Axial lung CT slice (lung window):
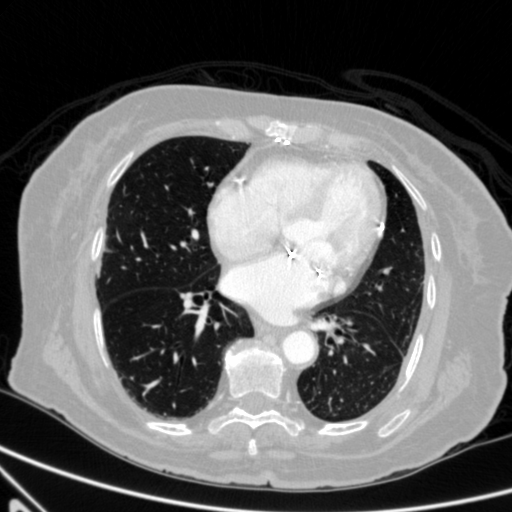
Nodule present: no